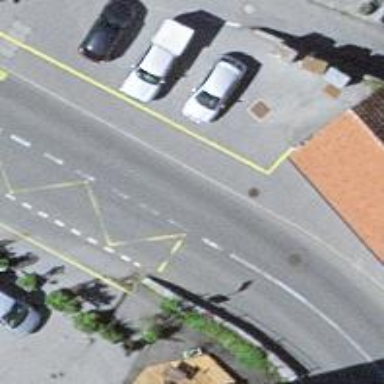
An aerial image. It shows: Bus stop with designated public transport stop position.